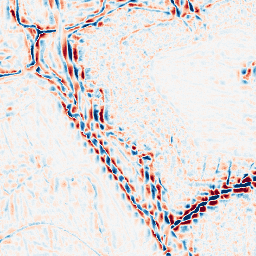
Category: wavelet
Decomposition family: wavelet_dwt
Decomposition parameters: wavelet: sym4
level: 3
Upsampling method: quartic
Upsampling parameters: scale: 4
Upsampling scale: 4